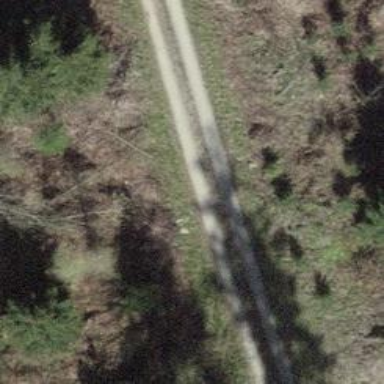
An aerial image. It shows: Compacted track with grade2 surface.